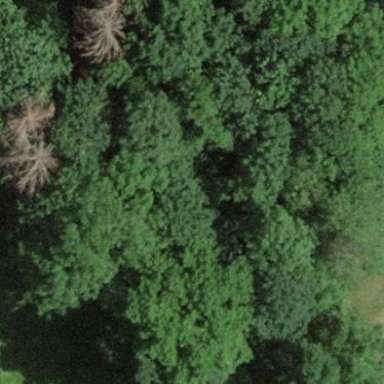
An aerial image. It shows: Beautiful woodland area.